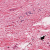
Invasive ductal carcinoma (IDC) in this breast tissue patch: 0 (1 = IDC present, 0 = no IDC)